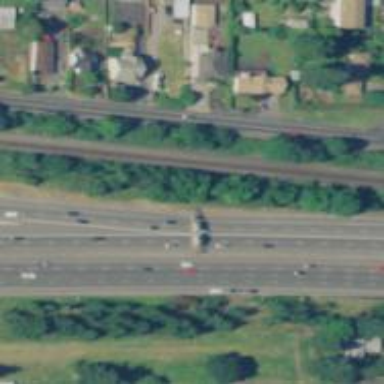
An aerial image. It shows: Motorway junction.